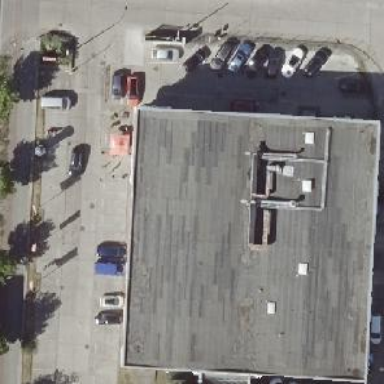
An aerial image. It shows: Shop specializing in motorcycles.